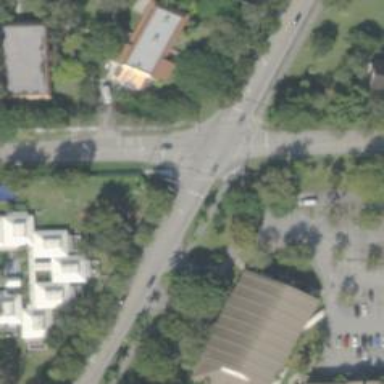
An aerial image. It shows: Marked asphalt cycleway crossing.